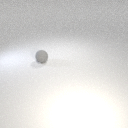
small gray rubber sphere